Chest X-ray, PA view. Patient: 39 years old, sex M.
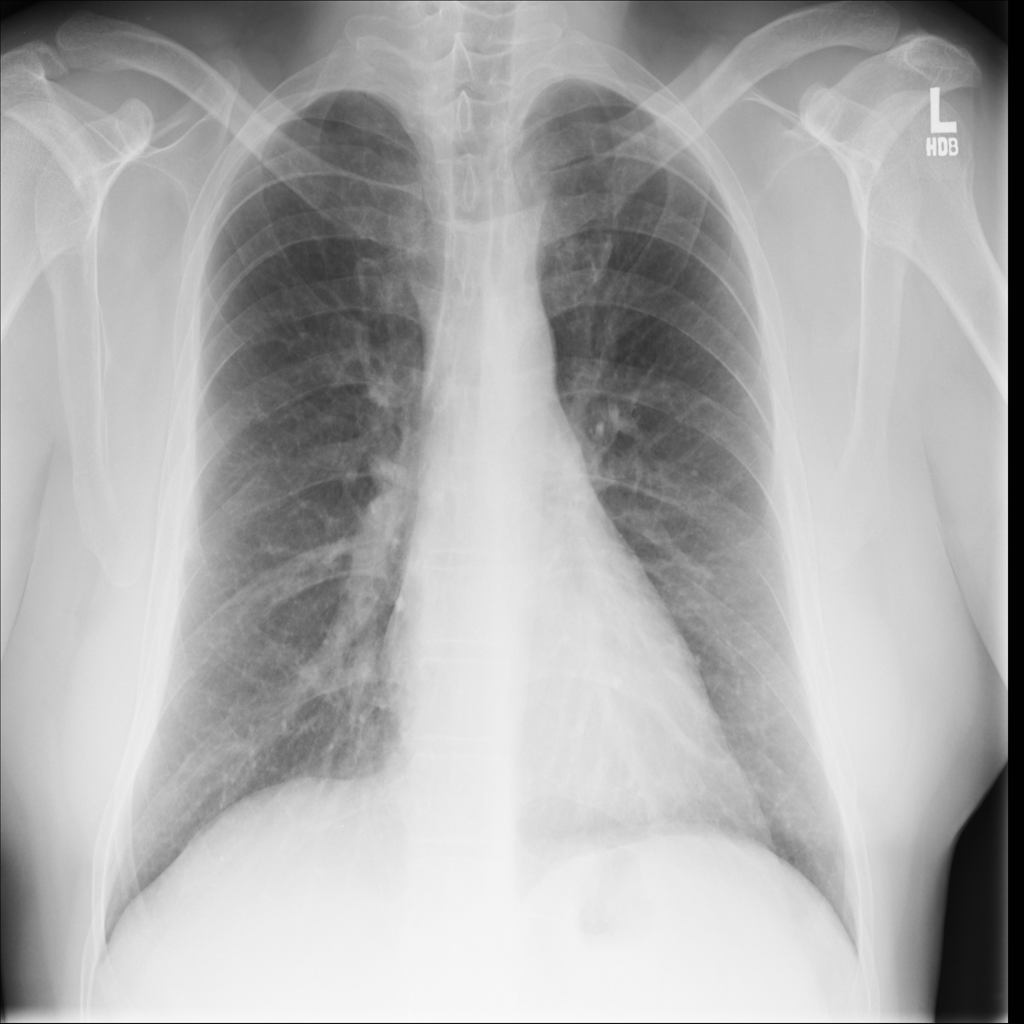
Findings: No Finding